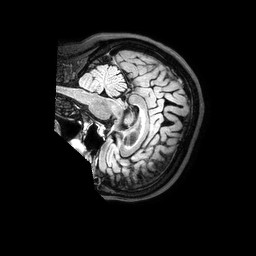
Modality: FLAIR
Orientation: sagittal
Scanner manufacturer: philips
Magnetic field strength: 3 T
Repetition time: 4.8 s
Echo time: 0.2855 s